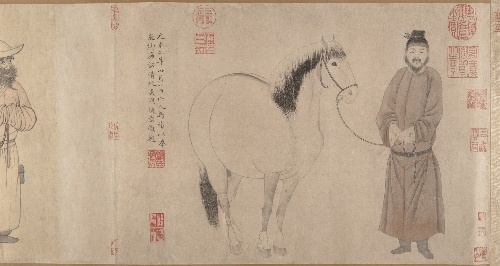
Title: 元　趙孟頫　趙雍　趙麟　吳興趙氏三世人馬圖　卷|Grooms and horses
Artist: Zhao Mengfu|Zhao Yong|Zhao Lin
Artist bio: Chinese, 1254–1322|Chinese, 1289–after 1360|Chinese, active second half of the 14th century
Date: dated 1296 and 1359
Object type: Handscroll
Classification: Paintings
Medium: Handscroll; ink and color on paper
Culture: China
Period: Yuan dynasty (1271–1368)
Dimensions: Image: 11 7/8 x 70 1/8 in. (30.2 x 178.1 cm)
Overall with mounting: 12 1/4 in. x 29 ft. 2 1/2 in. (31.1 x 890.3 cm)
Department: Asian Art
Credit line: Gift of John M. Crawford Jr., 1988
Accession year: 1988
Repository: Metropolitan Museum of Art, New York, NY
Tags: Men|Horses